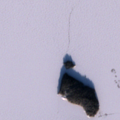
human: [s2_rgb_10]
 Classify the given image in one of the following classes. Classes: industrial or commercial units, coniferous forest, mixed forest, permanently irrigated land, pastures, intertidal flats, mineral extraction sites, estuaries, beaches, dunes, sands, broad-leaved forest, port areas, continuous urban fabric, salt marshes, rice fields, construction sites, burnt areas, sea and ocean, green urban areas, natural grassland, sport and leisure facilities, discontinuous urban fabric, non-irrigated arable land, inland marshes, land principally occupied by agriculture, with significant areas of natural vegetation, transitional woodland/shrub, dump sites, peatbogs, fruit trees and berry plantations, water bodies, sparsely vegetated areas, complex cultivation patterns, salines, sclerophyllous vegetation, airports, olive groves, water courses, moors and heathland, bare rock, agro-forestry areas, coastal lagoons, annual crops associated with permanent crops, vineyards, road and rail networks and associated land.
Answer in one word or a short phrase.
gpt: water bodies